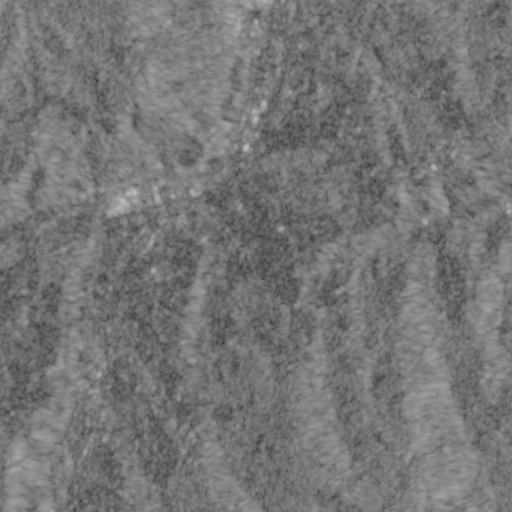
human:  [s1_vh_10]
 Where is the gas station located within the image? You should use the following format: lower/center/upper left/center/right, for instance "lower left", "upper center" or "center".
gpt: The gas station is located in the upper center of the image.
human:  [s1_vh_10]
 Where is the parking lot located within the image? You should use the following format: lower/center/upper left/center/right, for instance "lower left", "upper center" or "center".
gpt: The parking lot is located in the upper right of the image.
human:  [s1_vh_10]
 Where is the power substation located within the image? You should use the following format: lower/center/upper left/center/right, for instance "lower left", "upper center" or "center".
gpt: The power substation is located in the upper center of the image.
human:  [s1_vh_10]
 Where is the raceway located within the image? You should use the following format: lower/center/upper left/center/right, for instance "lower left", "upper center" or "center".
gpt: The raceway is located in the upper center of the image.
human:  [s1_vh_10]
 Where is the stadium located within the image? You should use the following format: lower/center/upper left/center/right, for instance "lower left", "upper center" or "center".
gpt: The stadium is located in the center left of the image.
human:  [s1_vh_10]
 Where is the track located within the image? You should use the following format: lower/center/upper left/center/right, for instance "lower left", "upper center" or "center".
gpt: The track is located in the upper center of the image.
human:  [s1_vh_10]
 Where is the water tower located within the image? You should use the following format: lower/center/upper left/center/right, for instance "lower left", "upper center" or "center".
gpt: The water tower is located in the lower center of the image.
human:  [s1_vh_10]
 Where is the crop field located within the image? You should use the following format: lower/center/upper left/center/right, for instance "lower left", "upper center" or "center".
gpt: There is no crop field in the image.

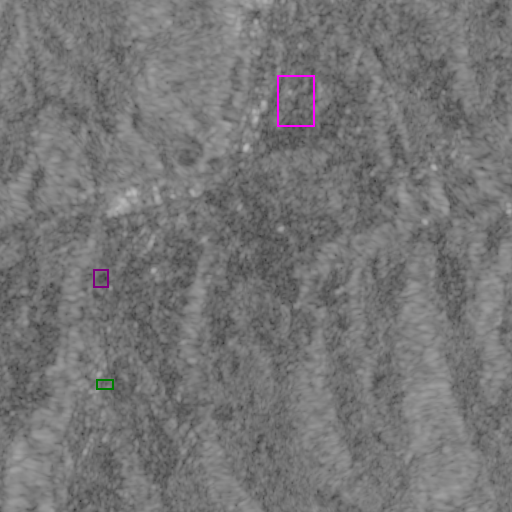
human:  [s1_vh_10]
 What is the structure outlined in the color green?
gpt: The structure outlined in green is a park.
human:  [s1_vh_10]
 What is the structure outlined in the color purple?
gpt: The structure outlined in purple is a stadium.
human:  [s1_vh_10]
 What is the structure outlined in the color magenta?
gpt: The structure outlined in magenta is a track.
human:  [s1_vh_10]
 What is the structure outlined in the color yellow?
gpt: There is no yellow outline.